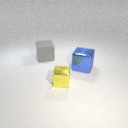
small yellow metal cube in front of large blue metal cube